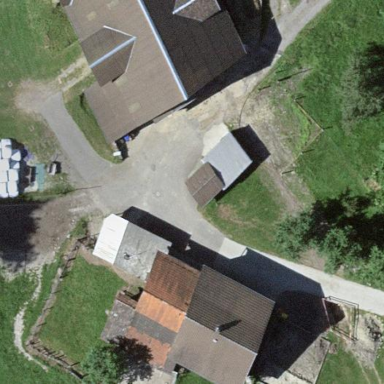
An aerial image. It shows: Farmyard area.